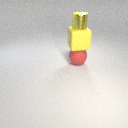
large red rubber sphere below large yellow rubber cube